Field crop: maize
Growth stage: 2
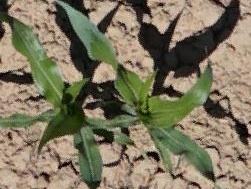
Species: maize